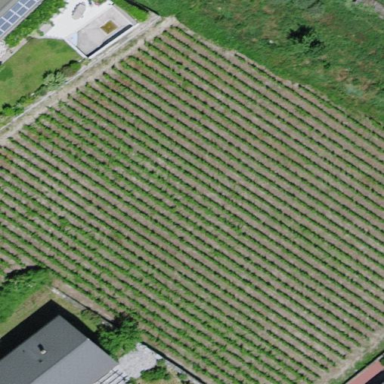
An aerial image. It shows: Vineyard with grape crops.